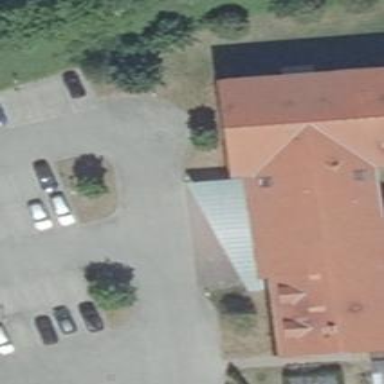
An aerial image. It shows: Parking aisle designated as service road.